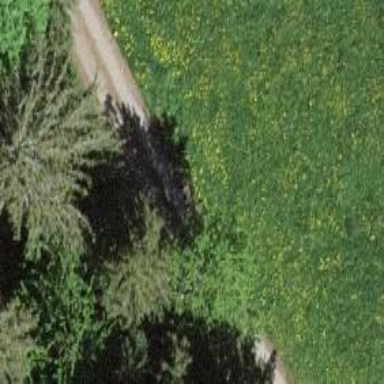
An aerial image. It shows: Well-maintained track road with grade 1 tracktype.